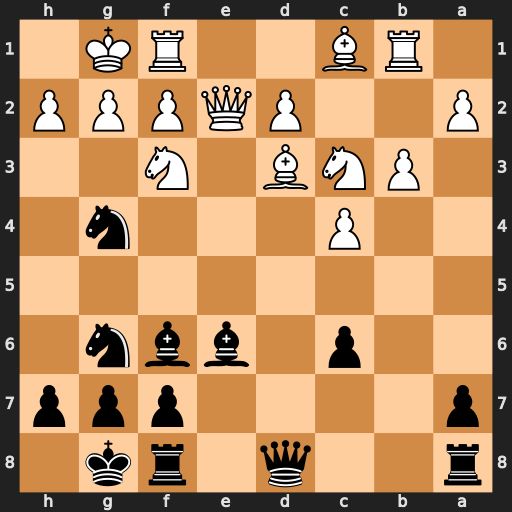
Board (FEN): r2q1rk1/p4ppp/2p1bbn1/8/2P3n1/1PNB1N2/P2PQPPP/1RB2RK1
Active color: b
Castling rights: -
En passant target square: -
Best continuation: Nf4 Bxh7+ Kxh7 Qe4+ Ng6